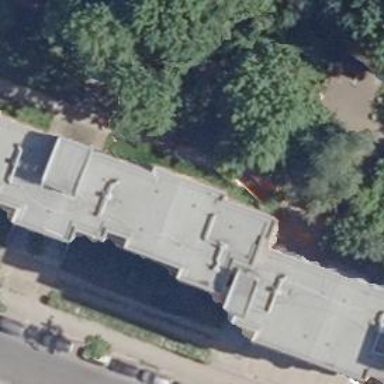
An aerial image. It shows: Building with apartments and flat roof.